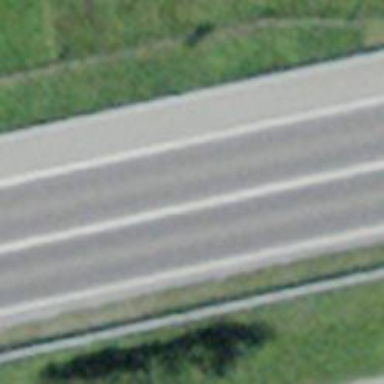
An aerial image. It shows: Trunk highway designated for motor vehicles.